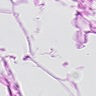
Metastatic tissue present: no